Field crop: maize
Growth stage: 2
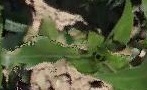
Species: maize